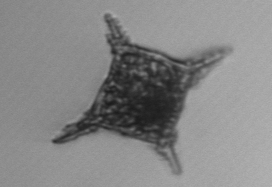
Label: Dictyocha